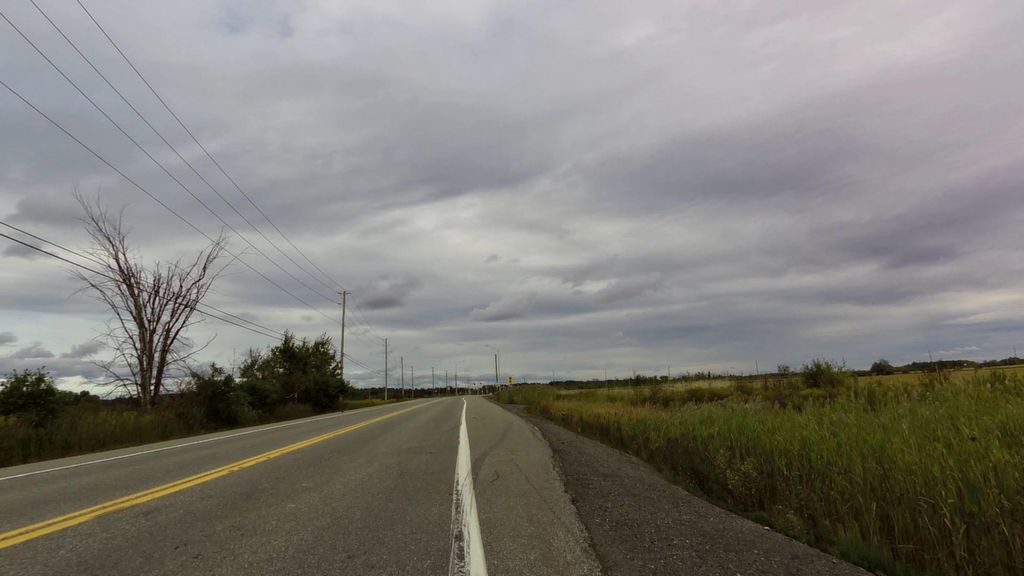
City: ottawa-gatineau